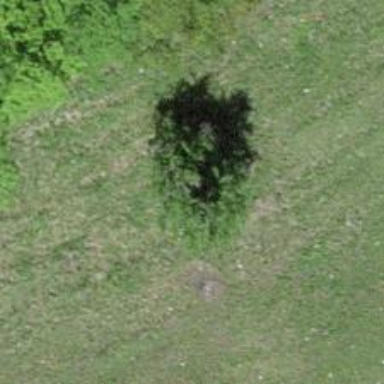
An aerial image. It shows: Beautiful tree in nature.